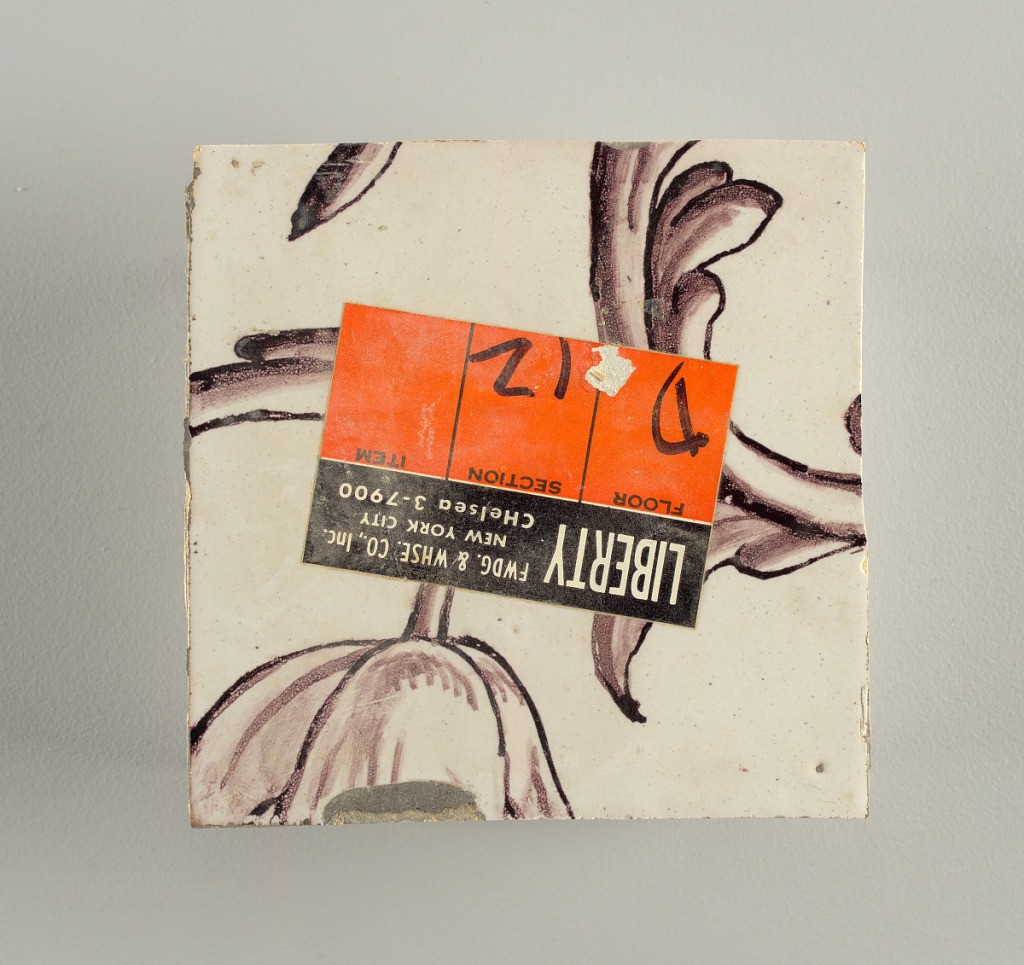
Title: Wall facing
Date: ca. 1725
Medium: tin-glazed earthenware, underglaze
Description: Running design for a frieze or a dado, composed of scrolls of foliage and strapwork, and four repeating motifs--a seated woman in a small upright oval medallion, a putto seated on a rocailled base, and strapwork in axial pattern.  The various panels, A to F, show various repeats of the same design, all being five tiles high and a varying number of tiles wide.